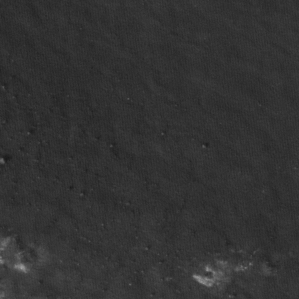
Label: non_frost